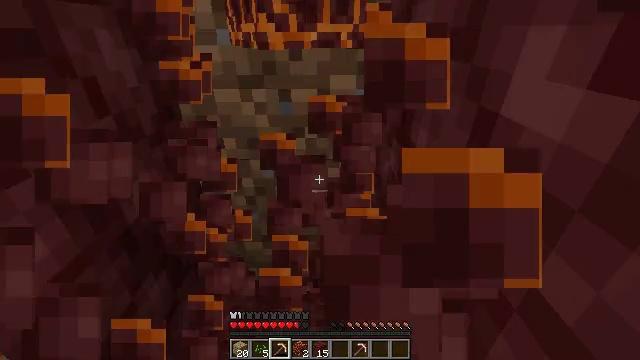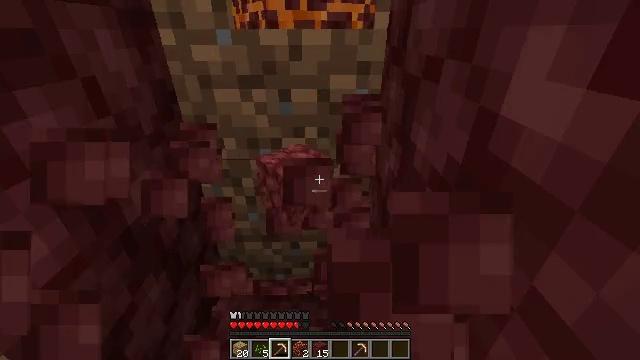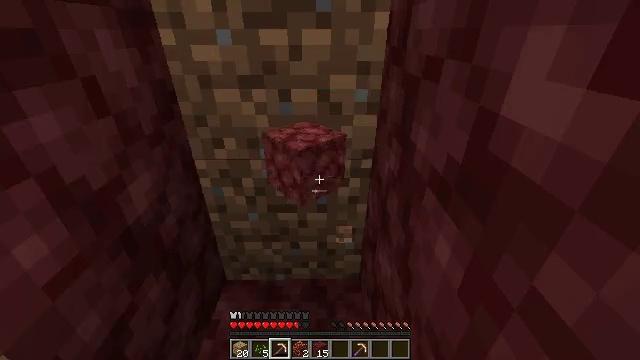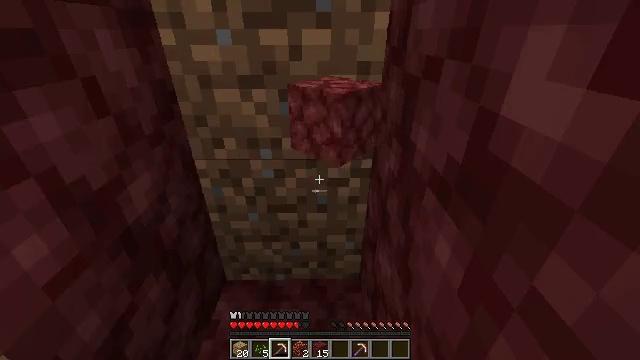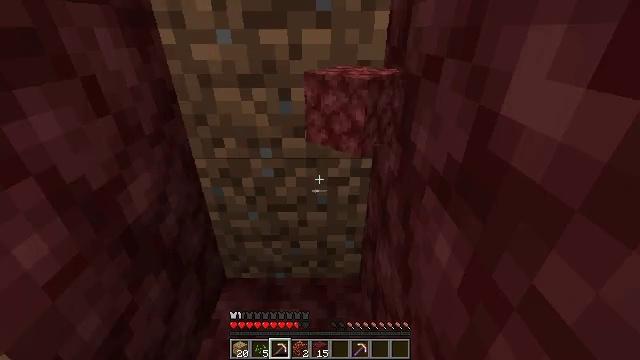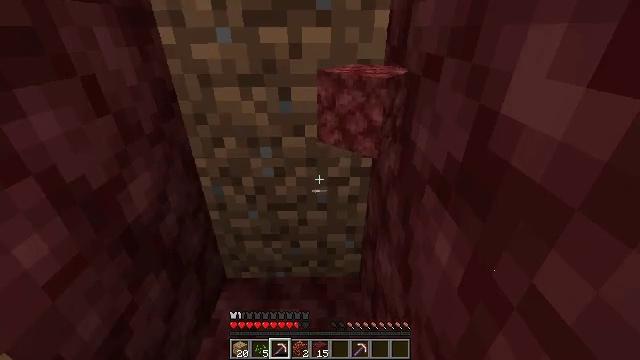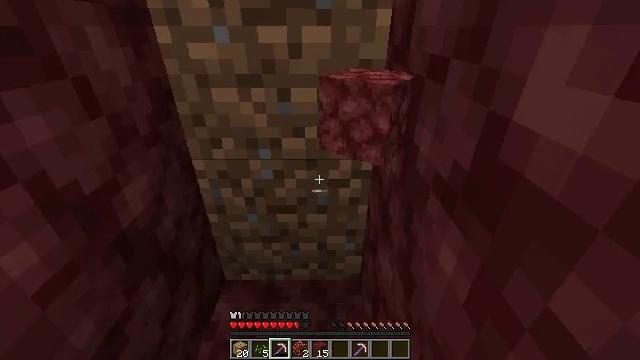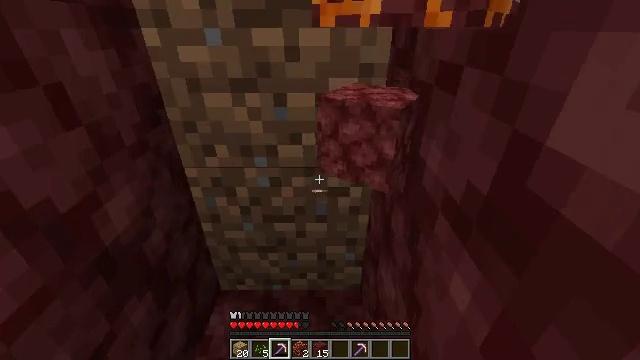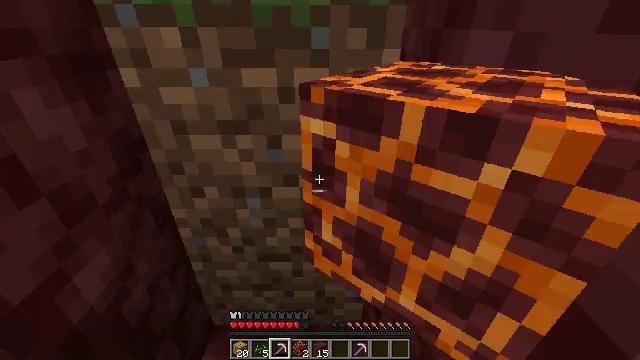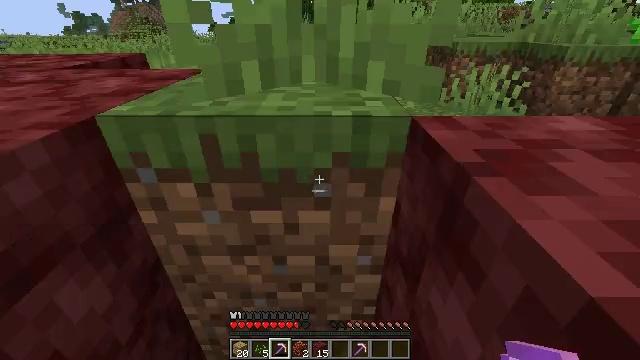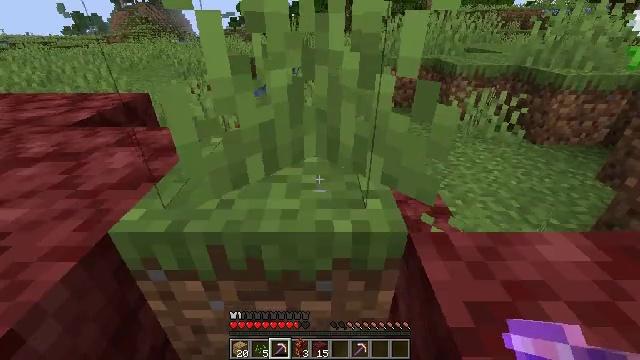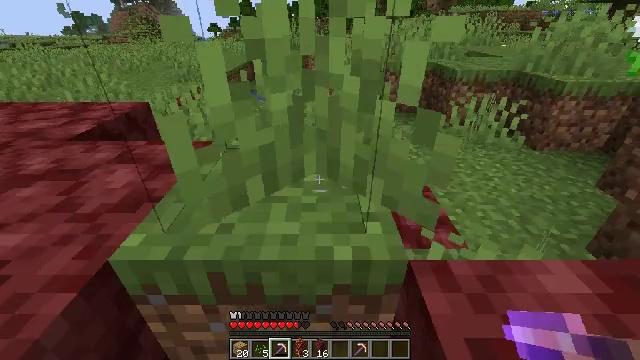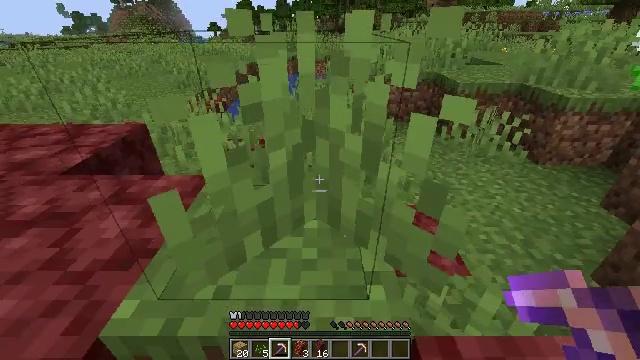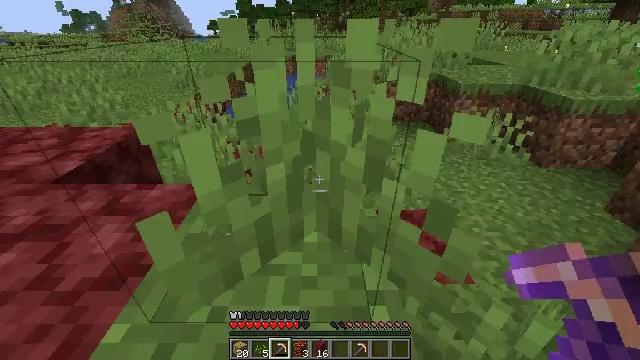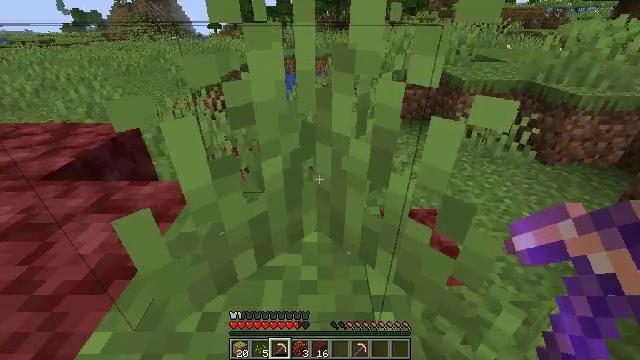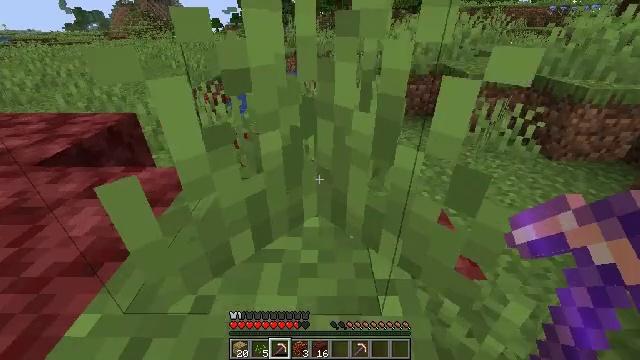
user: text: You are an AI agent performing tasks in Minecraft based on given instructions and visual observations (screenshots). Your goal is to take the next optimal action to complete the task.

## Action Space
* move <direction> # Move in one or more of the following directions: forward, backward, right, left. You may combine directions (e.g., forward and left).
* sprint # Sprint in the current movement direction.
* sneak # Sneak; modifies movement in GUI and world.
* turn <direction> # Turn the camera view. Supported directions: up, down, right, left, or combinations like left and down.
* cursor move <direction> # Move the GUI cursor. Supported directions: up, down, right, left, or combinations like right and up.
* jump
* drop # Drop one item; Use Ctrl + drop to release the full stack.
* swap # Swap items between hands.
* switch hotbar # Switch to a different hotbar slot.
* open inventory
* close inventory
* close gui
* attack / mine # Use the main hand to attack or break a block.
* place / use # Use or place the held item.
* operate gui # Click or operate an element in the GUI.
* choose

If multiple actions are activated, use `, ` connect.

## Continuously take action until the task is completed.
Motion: motion action
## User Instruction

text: Collect the grass block using a shovel.
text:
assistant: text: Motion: no_op
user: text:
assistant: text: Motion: no_op
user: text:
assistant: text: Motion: no_op
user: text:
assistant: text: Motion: no_op
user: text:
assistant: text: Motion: no_op
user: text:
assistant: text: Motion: move forward
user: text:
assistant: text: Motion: move forward
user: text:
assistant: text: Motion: move forward, jump
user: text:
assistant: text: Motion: move forward, jump
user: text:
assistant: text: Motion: move forward, jump
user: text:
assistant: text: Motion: no_op
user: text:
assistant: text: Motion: no_op
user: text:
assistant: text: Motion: no_op
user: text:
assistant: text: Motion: no_op
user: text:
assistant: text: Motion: no_op
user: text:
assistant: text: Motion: turn left
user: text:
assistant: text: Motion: turn left and down
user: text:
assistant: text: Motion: turn left and down
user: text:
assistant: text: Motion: turn left and down
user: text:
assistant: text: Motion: no_op
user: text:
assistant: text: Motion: no_op
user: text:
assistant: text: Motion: no_op
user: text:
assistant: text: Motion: no_op
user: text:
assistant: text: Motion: no_op
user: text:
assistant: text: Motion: no_op
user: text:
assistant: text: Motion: no_op
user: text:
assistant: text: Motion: turn right
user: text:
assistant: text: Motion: turn right and up
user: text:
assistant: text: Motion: turn right and up
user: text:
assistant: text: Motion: no_op